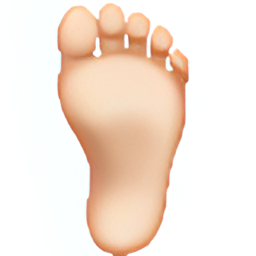
Name: foot
Emoji: 🦶🏻
Group: People & Body
Sub-group: body-parts